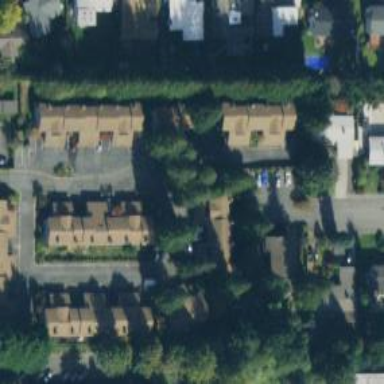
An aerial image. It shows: Living street.